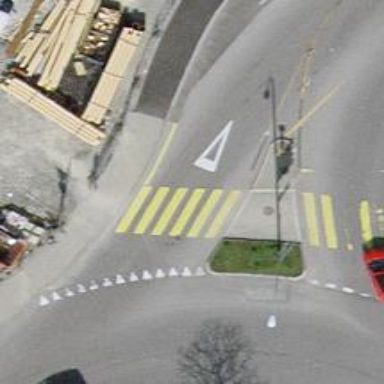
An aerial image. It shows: Uncontrolled zebra crossing on the road.